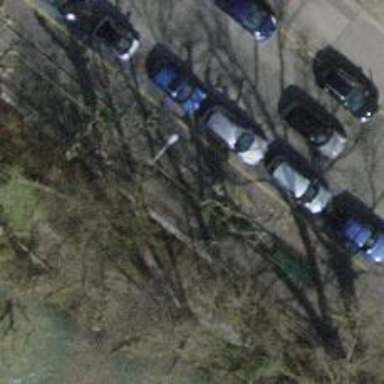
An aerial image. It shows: Avenue lined with trees.